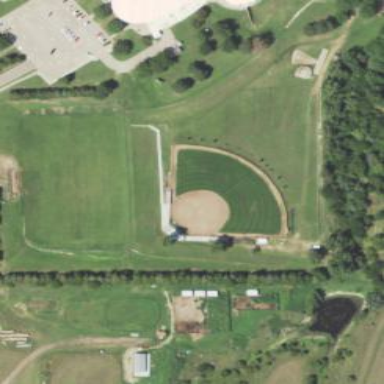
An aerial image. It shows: Baseball pitch for leisure and sports activities.